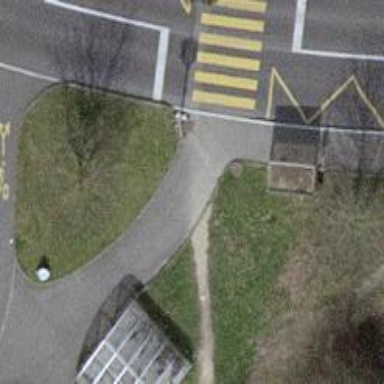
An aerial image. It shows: Asphalt sidewalk along the footway.